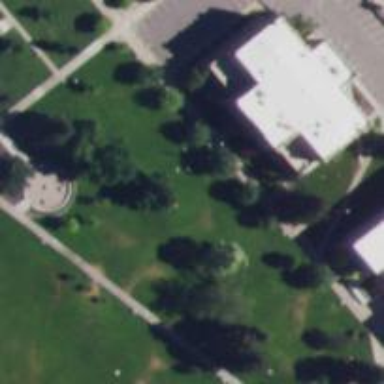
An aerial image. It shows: College building.